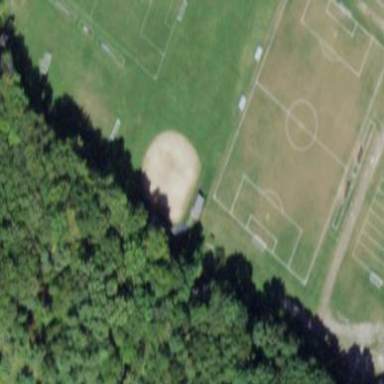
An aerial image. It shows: Soccer pitch designated for leisure and sports activities.